Question: I'm the lead developer for NASA's new gamma-ray constellations page, which is an interactive outreach tool to highlight what the night sky looks like at different wavelengths:
<URL>

I used ThreeJS to put together the interactive content and while the page works fine on a modern laptop, I've been seeking ways to improve performance on older devices as well as mobile platforms. My apologies if this is too broad of a question, but I would appreciate any comments on how to improve the efficiency of ThreeJS in such an application. In particular, I'm curious to hear how experienced ThreeJS coders would potentially consolidate/merge geometries to cut down on CPU/memory overhead. I'm a scientist pulling double duty as a programmer, so any suggestions on how to improve the performance of the current code would be greatly appreciated.
Here's a basic breakdown of how the interactive scene is constructed, but the full code can be found at the link above:
1. Create and texture a "sky" sphere
2. Position the camera inside the sphere
3. Create grid lines along the sphere
4. Create the optical constellation lines
5. Create the gamma-ray constellation lines
6. Create geometries to contain the constellation art
7. Create transparent click capture geometries to toggle constellation art
The final product has 1083 geometries, 75 textures, 125336 vertices, and 40642 faces. Viewing the page on my 2016 MacBook Pro for a few minutes will heat it up enough to fry an egg. Any suggestions on best practices to make the code more efficient would be appreciated.
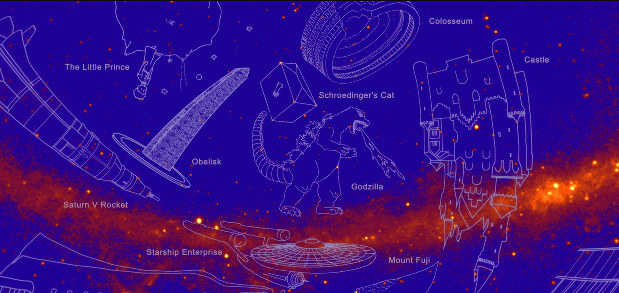
Answer: You are currently rendering the scene 60 times per second. Your biggest improvement in performance should be achieved by rendering only when needed.
For a static scene, you only need to render when the camera moves -- an animation loop is not required.
For example, if you were using 'OrbitControls' to control your camera, you would use this pattern.
'''
var controls = new THREE.OrbitControls( camera, renderer.domElement );
// call this only in static scenes (i.e., if there is no animation loop)
controls.addEventListener( 'change', render );
'''
Also, even though you are using TWEEN in your demo, you can instantiate an animation loop only for the duration of the tween by using a pattern like so:
'''
// start animate loop
var id;
animate();
// tween
var time = { t: 0 };
new TWEEN.Tween( time )
.to( { t : 1 }, 1000 )
.onStart( function() {
// custom
} )
.onUpdate( function() {
// custom
} )
.onComplete( function() {
// custom
cancelAnimationFrame( id );
} )
.start();
function animate() {
id = requestAnimationFrame( animate );
TWEEN.update();
render();
}
function render() {
renderer.render( scene, camera );
}
'''
three.js r.97